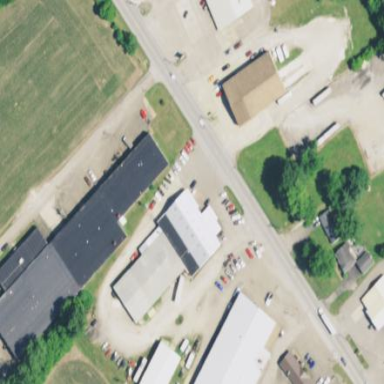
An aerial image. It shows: Building that houses car repair shop.